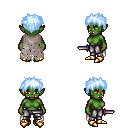
a pixel art fantasy rpg character, female body template, orc, green skin, gray tattered cape, metal pants, white cyan bedhead hairstyle, gold boots, dagger, four views (front, back, left, right), 2x2 character sprite sheet, small pixel art, hard edges, no anti-aliasing